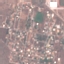
Land use / land cover: Residential